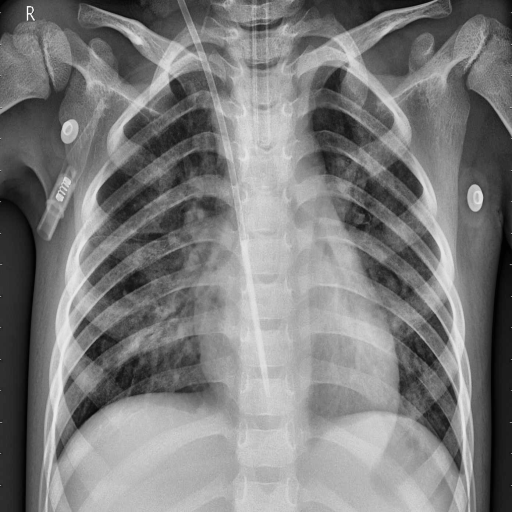
Finding: PNEUMONIA